Brain MRI, t2w sequence, axial 2D slice.
Patient: age 42, sex F, weight 95 kg, height 1.95 m
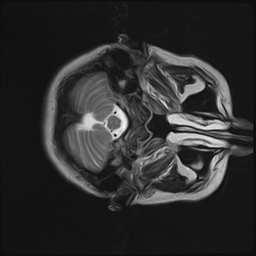